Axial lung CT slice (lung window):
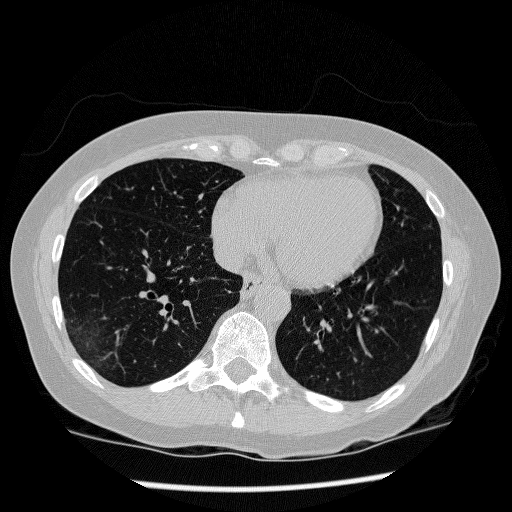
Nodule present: no